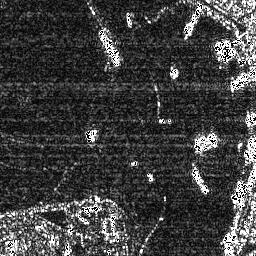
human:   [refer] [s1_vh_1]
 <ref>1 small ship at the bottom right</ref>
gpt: <box>[[89, 69, 96, 78, 0]]</box>

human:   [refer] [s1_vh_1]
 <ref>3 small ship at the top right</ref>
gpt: <box>[[82, 15, 90, 24, 0]], [[73, 1, 79, 7, 0]], [[70, 7, 75, 12, 0]]</box>